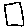
Label: square